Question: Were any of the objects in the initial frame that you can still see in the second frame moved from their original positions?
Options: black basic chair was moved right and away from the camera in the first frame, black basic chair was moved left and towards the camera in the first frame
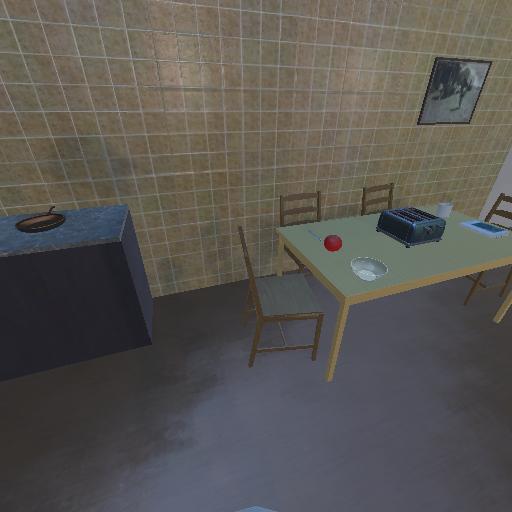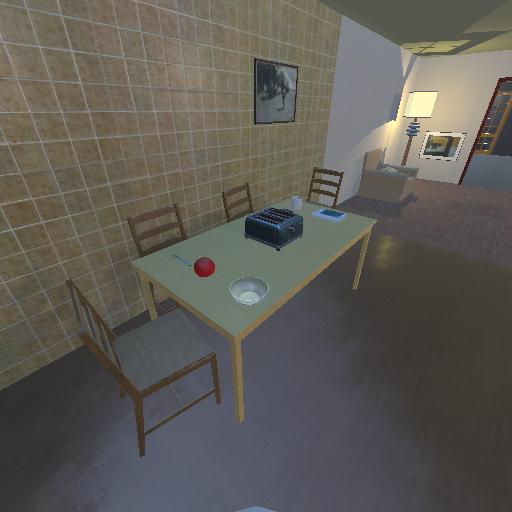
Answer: black basic chair was moved right and away from the camera in the first frame